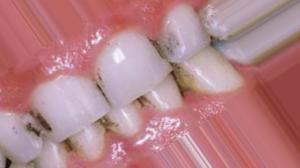
Condition: Tooth Discoloration